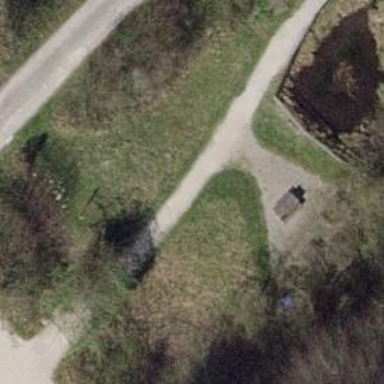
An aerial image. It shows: Picnic table located in leisure land area.